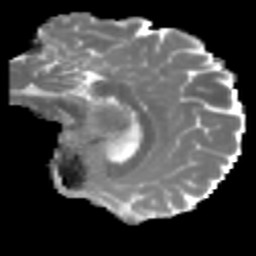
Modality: MD
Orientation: sagittal
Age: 24
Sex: female
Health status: healthy
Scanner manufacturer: philips
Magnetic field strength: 3 T
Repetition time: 4.374 s
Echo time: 0.09797 s